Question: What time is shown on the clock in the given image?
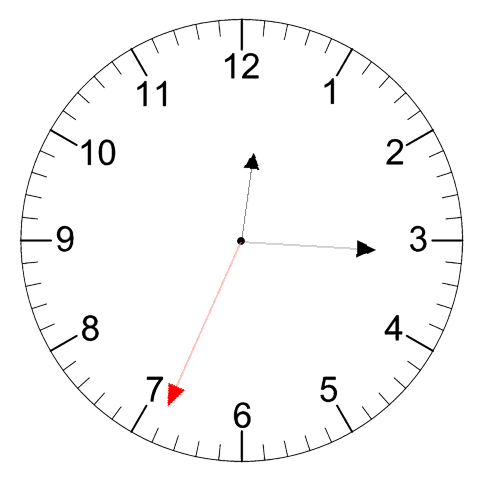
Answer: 12:15:34